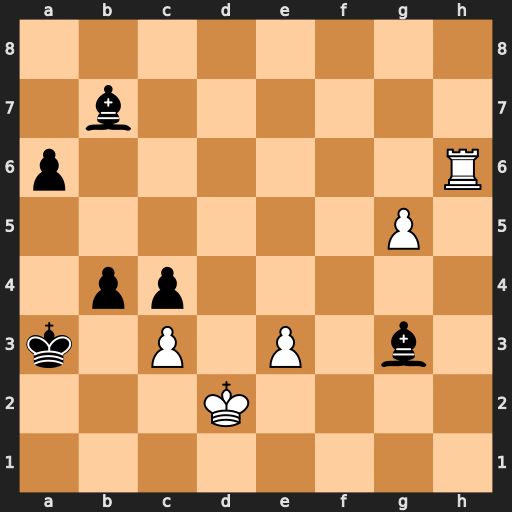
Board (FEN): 8/1b6/p6R/6P1/1pp5/k1P1P1b1/3K4/8
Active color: w
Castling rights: -
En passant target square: -
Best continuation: Rb6 Bd5 Rxb4